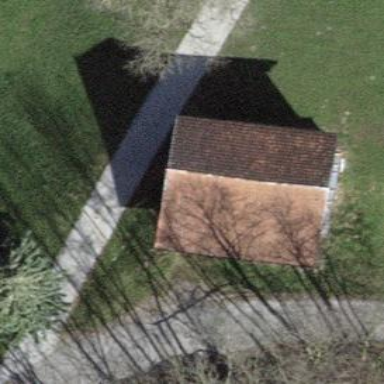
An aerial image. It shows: Shed building.